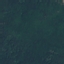
Land use / land cover: Forest